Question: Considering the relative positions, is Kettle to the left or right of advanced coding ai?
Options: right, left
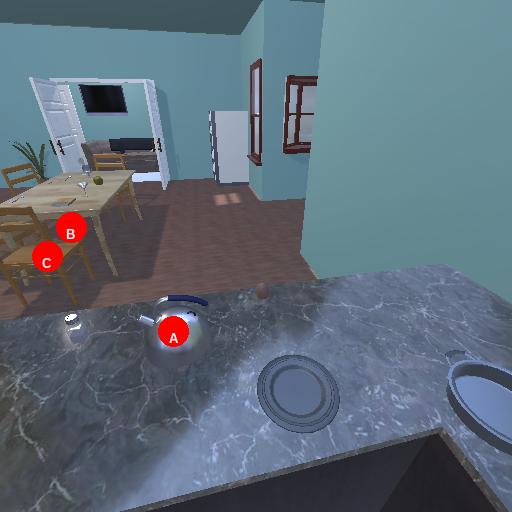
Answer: right